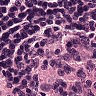
Metastatic tissue present: yes